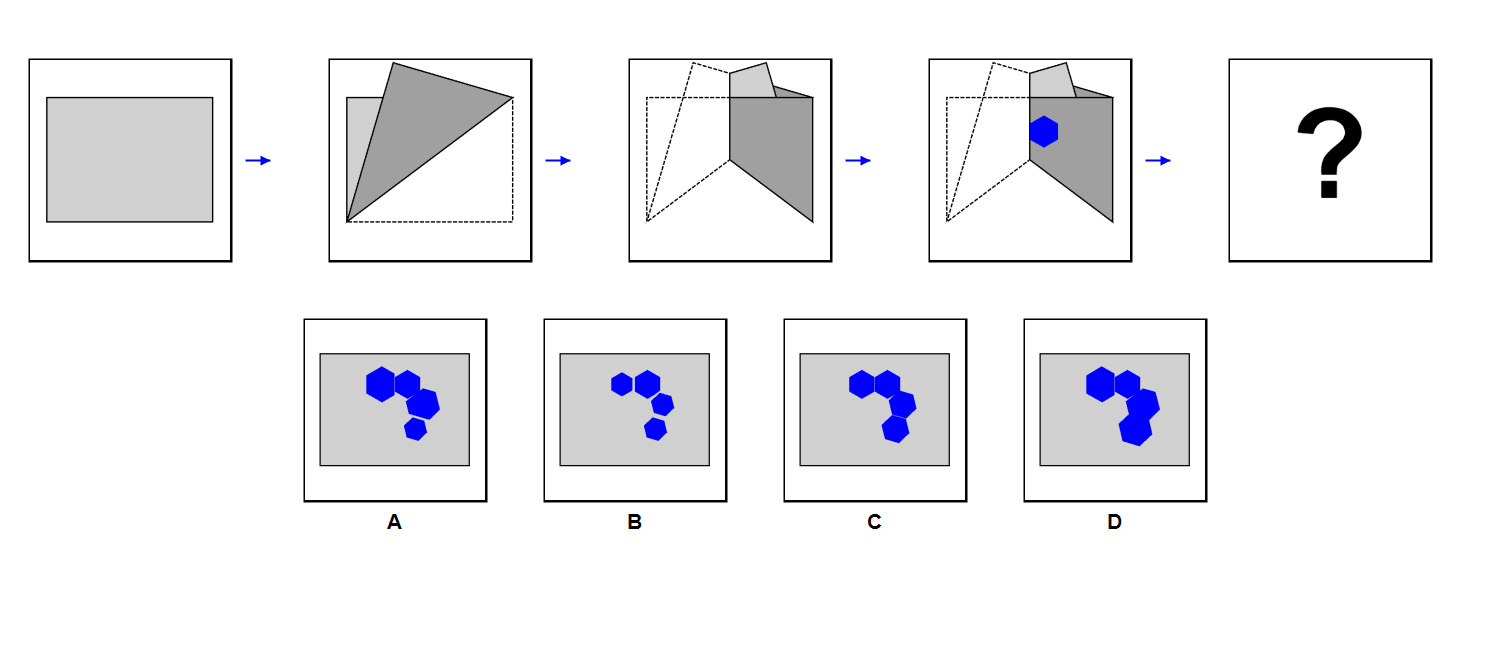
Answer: C